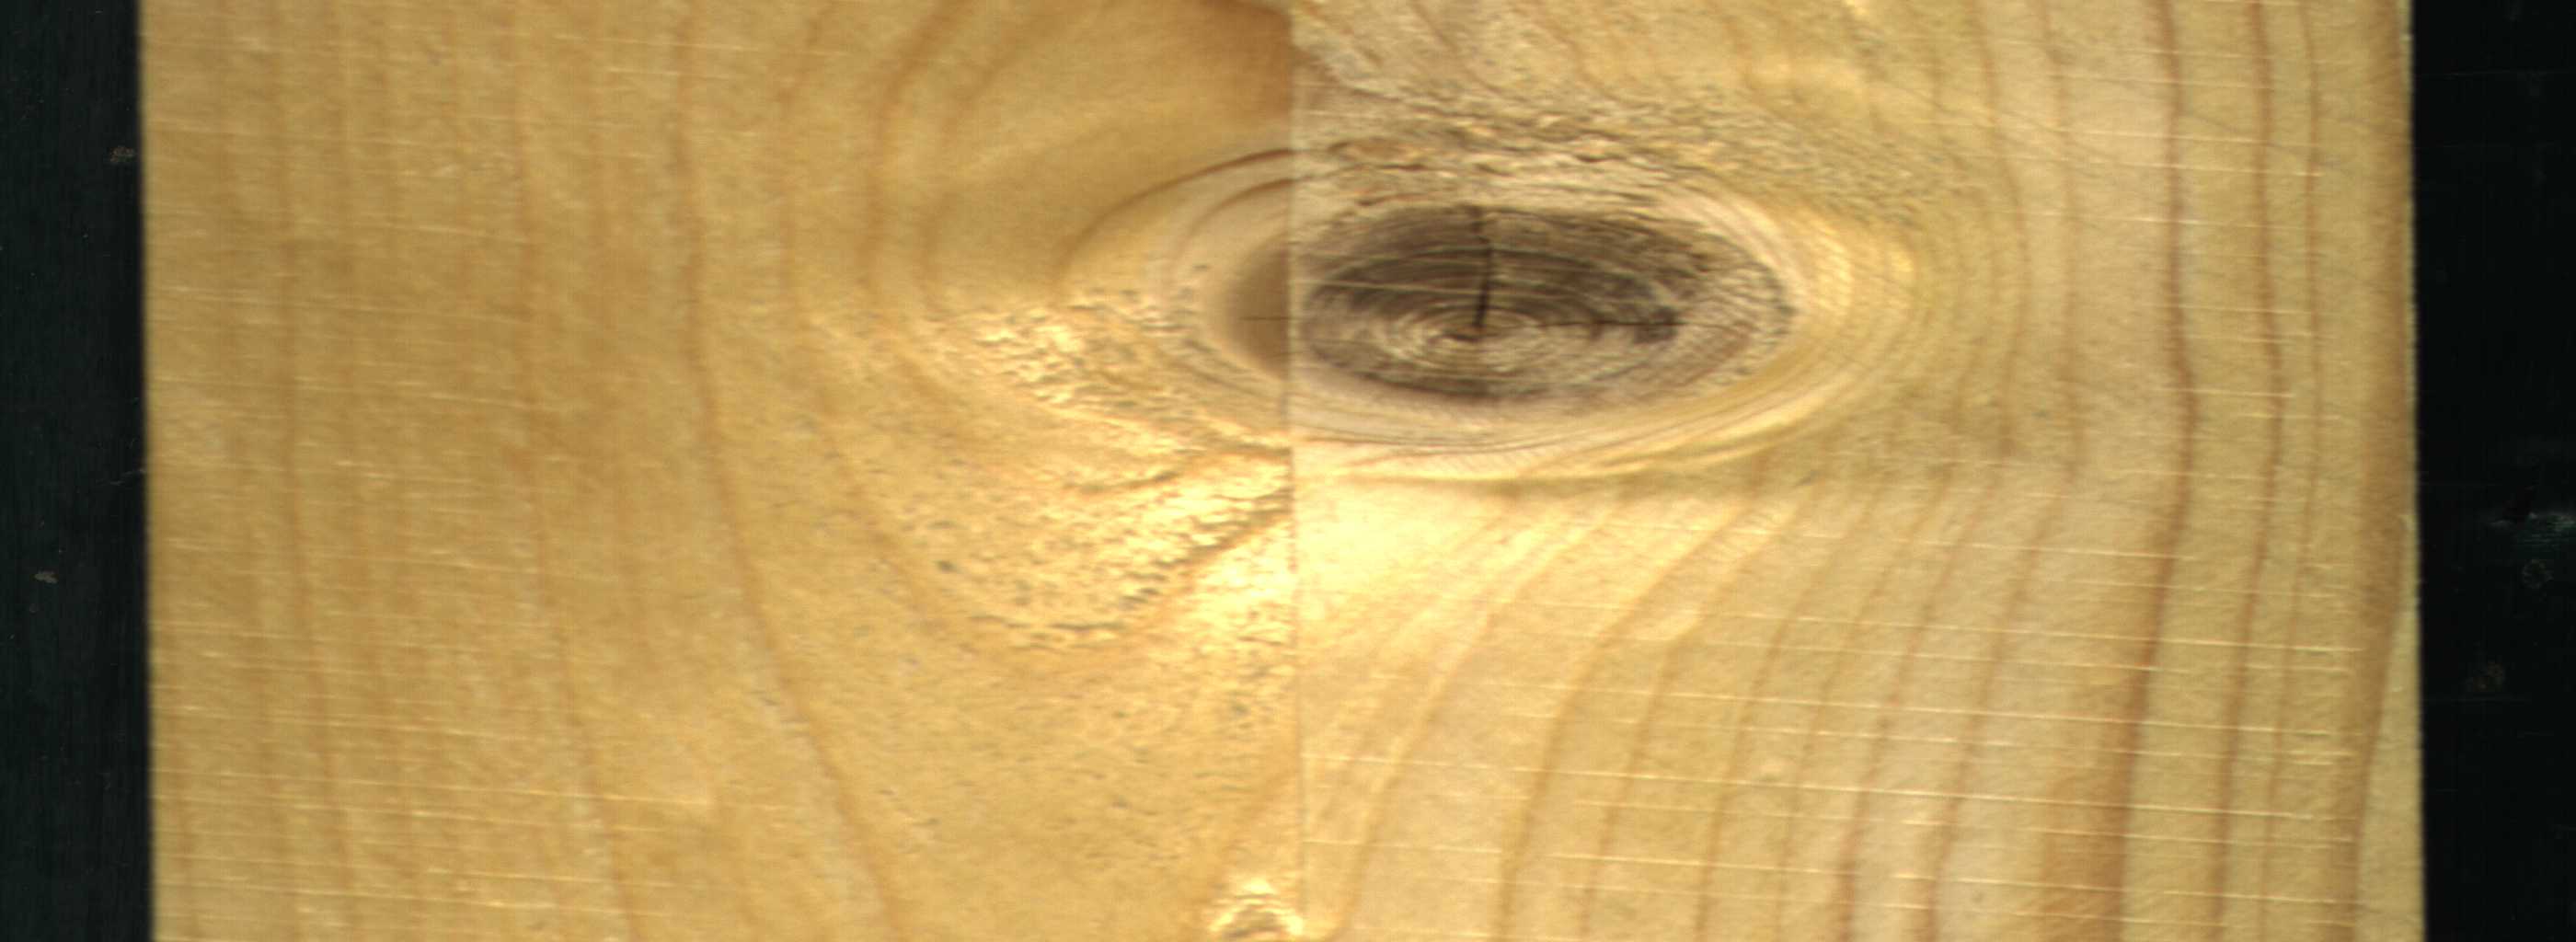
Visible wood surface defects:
knot_with_crack